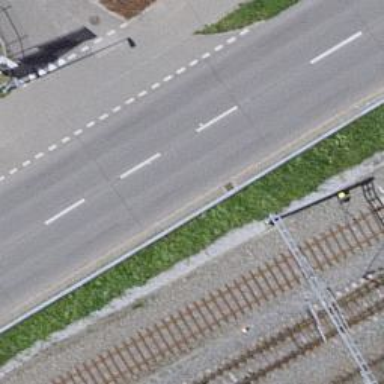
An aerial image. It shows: Asphalt road with primary highway designation and dedicated cycle lane on the left.